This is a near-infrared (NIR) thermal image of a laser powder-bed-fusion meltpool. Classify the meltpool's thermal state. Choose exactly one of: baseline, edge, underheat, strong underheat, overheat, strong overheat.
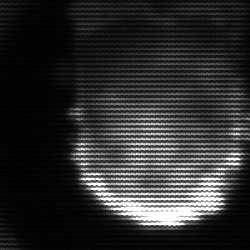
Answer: baseline